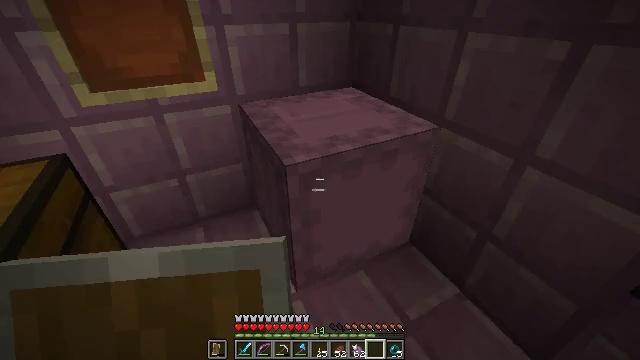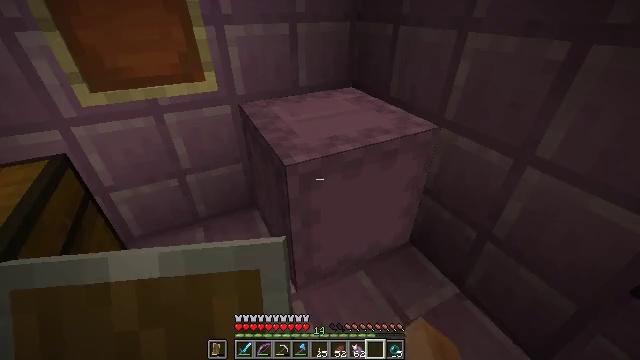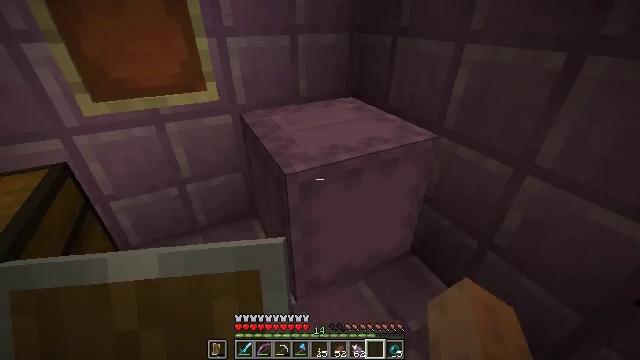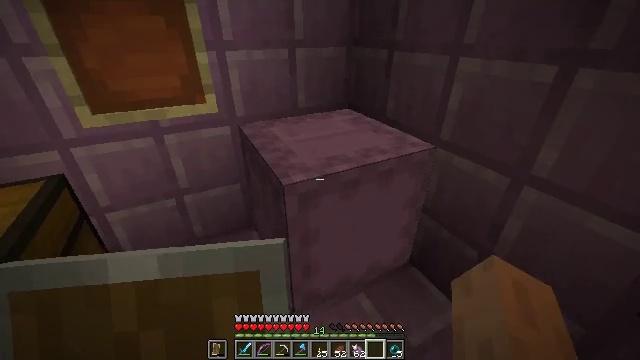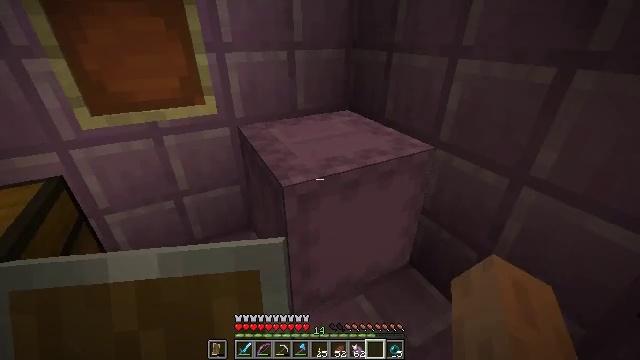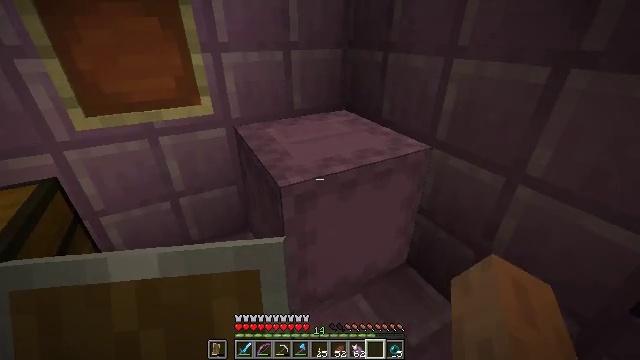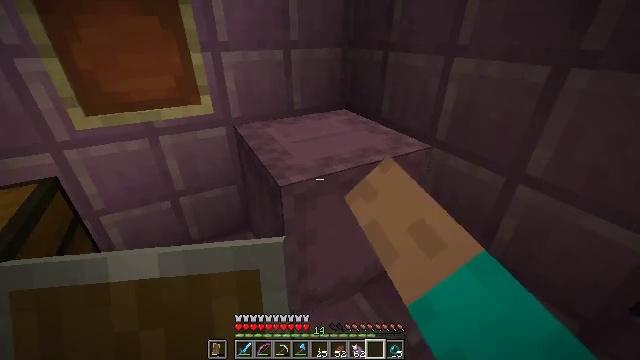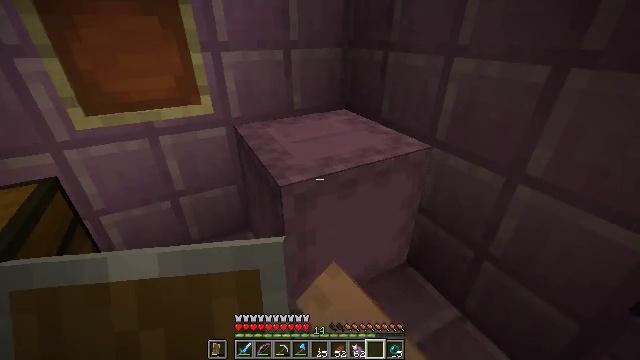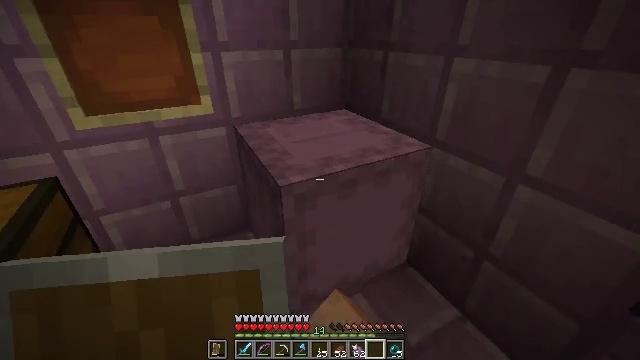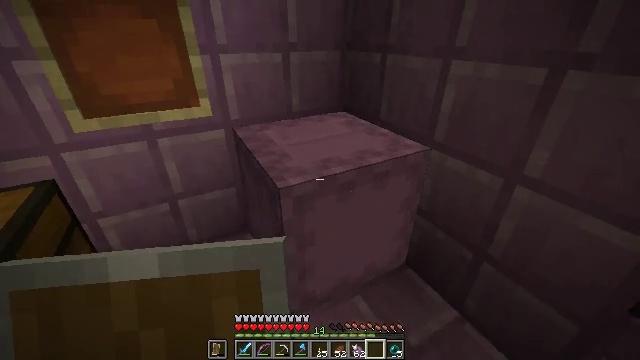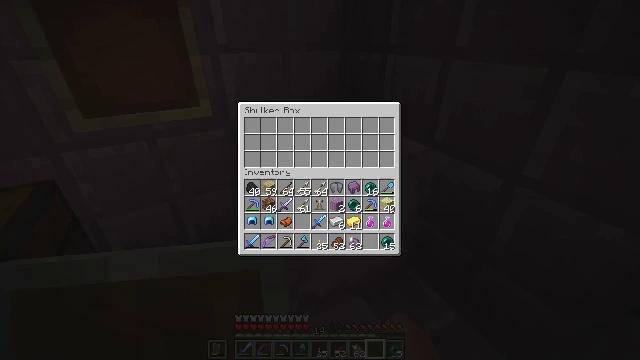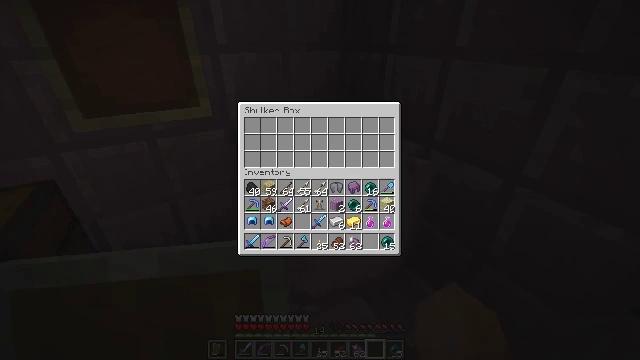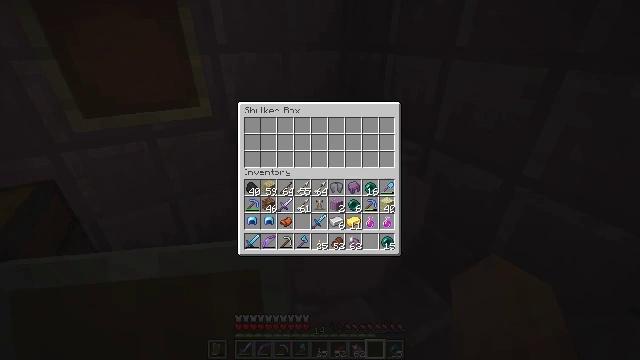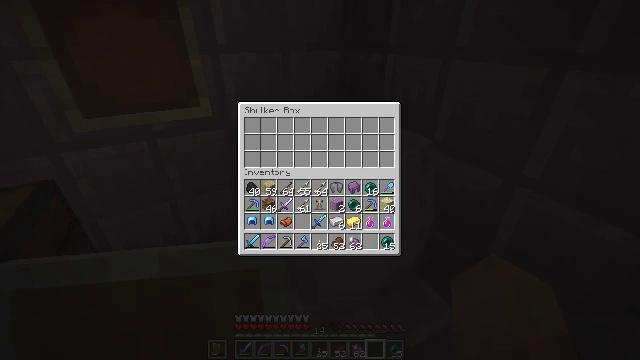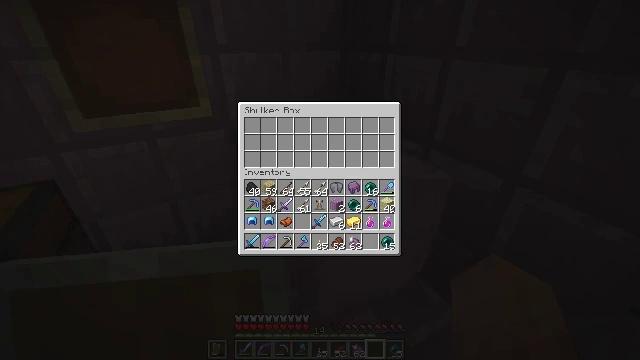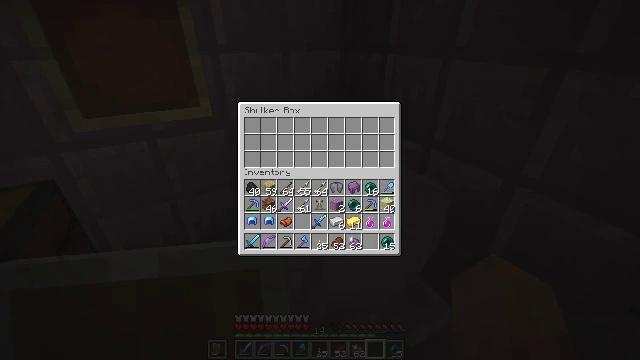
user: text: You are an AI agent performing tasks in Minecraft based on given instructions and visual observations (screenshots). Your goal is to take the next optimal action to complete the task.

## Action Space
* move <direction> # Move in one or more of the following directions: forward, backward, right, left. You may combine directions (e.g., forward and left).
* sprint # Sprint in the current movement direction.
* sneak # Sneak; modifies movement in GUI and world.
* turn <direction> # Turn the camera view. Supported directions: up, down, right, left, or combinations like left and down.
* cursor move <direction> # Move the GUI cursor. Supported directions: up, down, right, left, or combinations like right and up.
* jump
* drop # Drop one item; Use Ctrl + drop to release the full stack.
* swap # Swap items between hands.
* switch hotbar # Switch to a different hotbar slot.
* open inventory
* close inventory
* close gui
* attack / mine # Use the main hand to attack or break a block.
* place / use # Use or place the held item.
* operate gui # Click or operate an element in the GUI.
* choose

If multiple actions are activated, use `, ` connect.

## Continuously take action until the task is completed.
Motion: motion action
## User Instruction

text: Mine the shulker box.
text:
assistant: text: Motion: no_op
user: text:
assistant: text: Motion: turn up
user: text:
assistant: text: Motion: turn up
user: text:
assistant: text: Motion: no_op
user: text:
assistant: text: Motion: use / place
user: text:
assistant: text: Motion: use / place
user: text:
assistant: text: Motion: no_op
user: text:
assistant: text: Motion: no_op
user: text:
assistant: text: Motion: no_op
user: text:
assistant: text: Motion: cursor move left, open gui
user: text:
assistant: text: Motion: no_op
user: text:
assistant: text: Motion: no_op
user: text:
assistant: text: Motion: no_op
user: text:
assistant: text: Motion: no_op
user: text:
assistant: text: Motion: no_op
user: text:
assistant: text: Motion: cursor move right
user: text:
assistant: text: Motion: no_op
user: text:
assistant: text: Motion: no_op
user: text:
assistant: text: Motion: no_op
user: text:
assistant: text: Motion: no_op
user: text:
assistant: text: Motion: no_op
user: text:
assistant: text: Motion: no_op
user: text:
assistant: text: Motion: no_op
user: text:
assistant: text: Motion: no_op
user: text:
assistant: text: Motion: no_op
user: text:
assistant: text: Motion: no_op
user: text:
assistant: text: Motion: no_op
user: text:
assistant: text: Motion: no_op
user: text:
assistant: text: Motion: no_op
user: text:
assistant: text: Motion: no_op